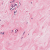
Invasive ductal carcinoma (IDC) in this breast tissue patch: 0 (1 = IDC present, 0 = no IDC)